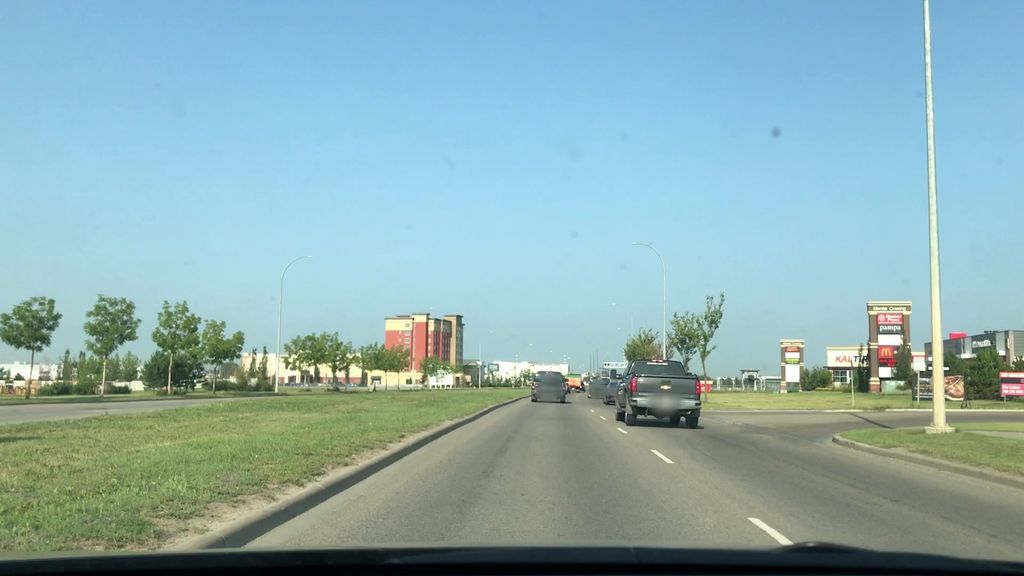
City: edmonton